Question: I'm creating an application which uses a DataGridView to create and modify a local List that will be imported into a system later. It should be editable by the user (clicking and writing in the DGV), and it should also support importing from csv which means I need 2-way sync between DGV and datasource.
I've set the DGV's DataSource to a 'BindingList<Client>' like this:
'''
//In my seperate Client class-file
public class Client
{
private string _name;
private string _mac;
private string _status;
public Client(string pcnavn, string MAC)
{
_pcnavn = pcnavn;
_mac = mac;
}
public string Name
{
get
{
return _name;
}
set
{
_name = value;
}
}
public string MAC
{
get
{
return _mac;
}
set
{
_mac = value;
}
}
public string Status
{
get
{
return _status;
}
set
{
_status = value;
}
}
}
//In my mainform class
public BindingList<Client> clientDataSource = new BindingList<Client>();
public MainForm()
{
InitializeComponent();
//clienDataGridView.AutoGenerateColumns = false; //The duplicate columns where fixed by setting DataPropertyName for all columns.
clientDataGridView.DataSource = clientDataSource;
}
'''
With this approach, the DGV is generated, but it is empty(only headers), so the user can't add a row by using the DGV. Without DataSource, it displays a blank row like a SQL editor so I can create rows manually in the DGV. How can I show the "new item"-row when linked to an empty data source? All examples I've found uses non-empty datasources.
'AllowUserToAddRows' and 'AllowUserToDeleteRows' are set to 'true'.
This picture shows my problem. The "first row" is missing when using datasource. It's not possible to add data by typing in the DGV.

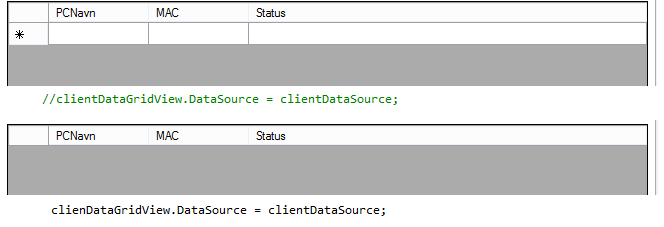
Answer: When looking at <URL>, I found this:
> If the DataGridView is bound to data, the user is allowed to add rows if both this property and the data source's property are set to true.
It seems 'BindingList' has this property as 'false' by default, so this little trick fixed it:
'''
public BindingList<Client> clientDataSource = new BindingList<Client>() { AllowNew = true };
'''